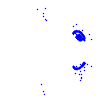
Particle: electron